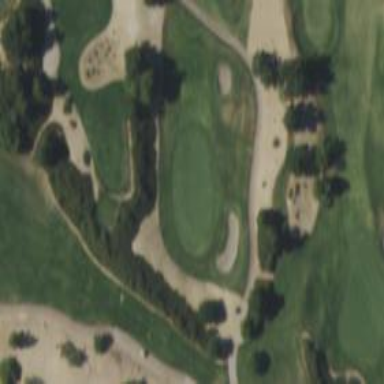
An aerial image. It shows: Area of rough grass used for golf.